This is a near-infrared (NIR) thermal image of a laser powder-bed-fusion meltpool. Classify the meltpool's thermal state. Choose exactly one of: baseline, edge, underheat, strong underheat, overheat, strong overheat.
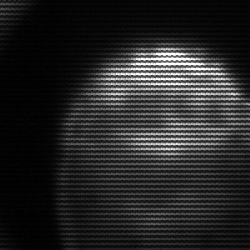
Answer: edge